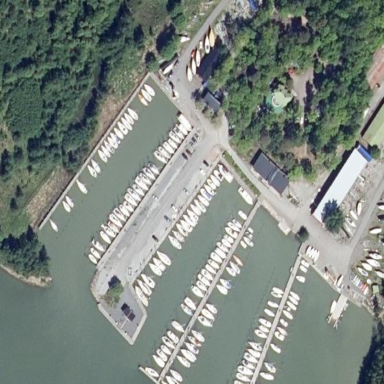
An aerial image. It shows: Marina on leisure land.